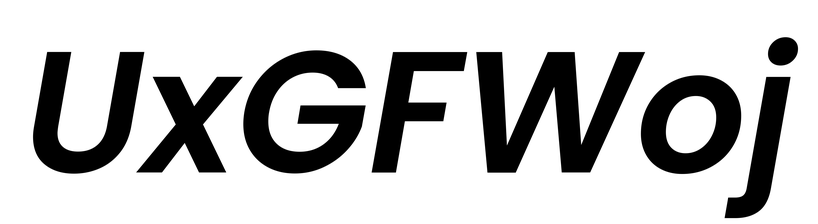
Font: Poppins-SemiBoldItalic